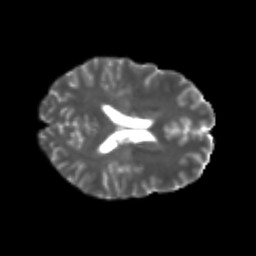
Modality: T2w
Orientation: axial
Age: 21
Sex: male
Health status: healthy
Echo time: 0.074 s